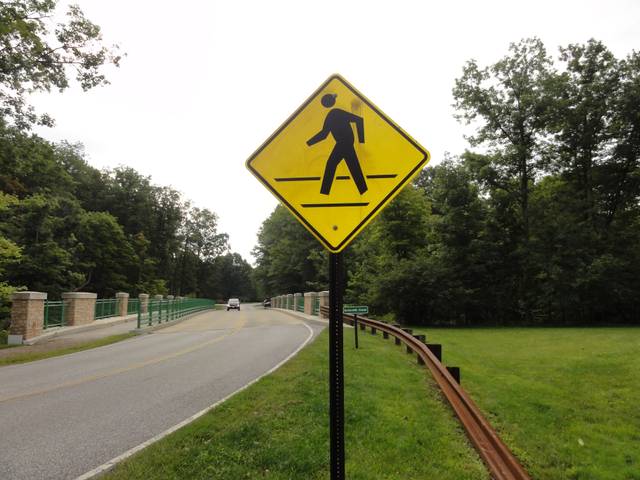
Region: United States
Coordinates: 41.566, -81.436